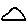
Label: triangle